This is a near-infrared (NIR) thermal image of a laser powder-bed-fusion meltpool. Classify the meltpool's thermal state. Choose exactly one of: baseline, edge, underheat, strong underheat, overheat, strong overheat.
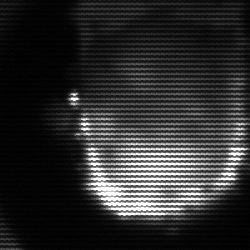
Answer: baseline